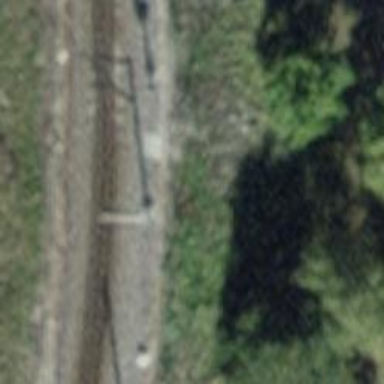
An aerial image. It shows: Catenary mast for power lines.